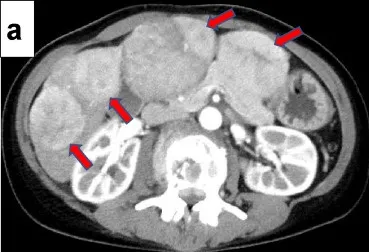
Diagnostic imaging of hepatocellular carcinoma: contrast-enhanced CT and bone scintigraphy findings. A-c) Contrast-enhanced computed tomography shows that there are multiple tumors (red arrows) of up to 65 mm diameter in both lobes of the liver, which is a typical finding of hepatocellular carcinoma, with tumor enhancement in the early phase and washout in the late phase.
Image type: radiology (ct)